Aerial crown-view tile of a tropical tree (Barro Colorado Island, Panama), acquired 20250124:
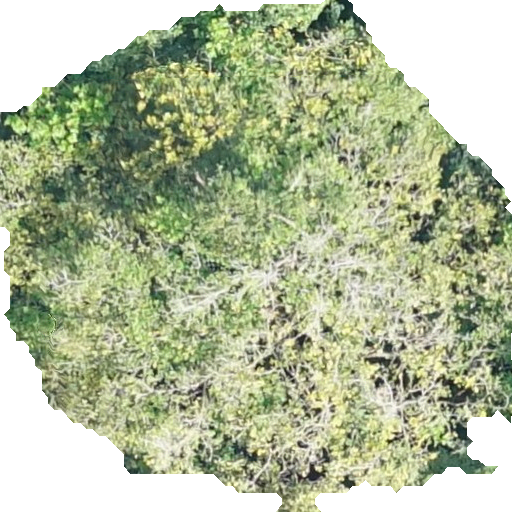
Species: Anacardium excelsum
GBIF accepted scientific name: Anacardium excelsum
Crown area: 305.657 m²